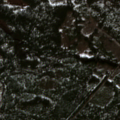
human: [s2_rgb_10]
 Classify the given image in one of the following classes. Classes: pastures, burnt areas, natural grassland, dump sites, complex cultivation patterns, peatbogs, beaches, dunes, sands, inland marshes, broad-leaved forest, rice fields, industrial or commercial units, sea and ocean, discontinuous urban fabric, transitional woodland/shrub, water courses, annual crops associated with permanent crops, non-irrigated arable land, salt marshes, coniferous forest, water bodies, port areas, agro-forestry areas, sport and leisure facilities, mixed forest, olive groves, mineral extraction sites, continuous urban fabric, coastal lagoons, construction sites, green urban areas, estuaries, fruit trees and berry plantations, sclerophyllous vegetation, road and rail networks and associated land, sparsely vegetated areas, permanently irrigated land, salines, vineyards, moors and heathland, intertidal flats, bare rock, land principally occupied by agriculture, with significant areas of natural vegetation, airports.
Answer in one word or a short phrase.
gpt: coniferous forest, transitional woodland/shrub